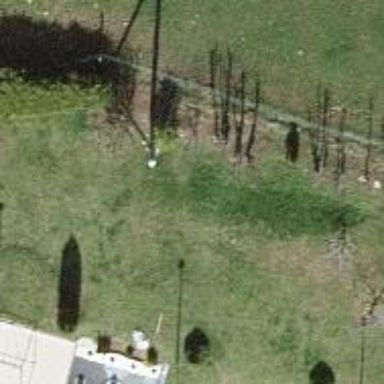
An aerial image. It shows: Power pole.